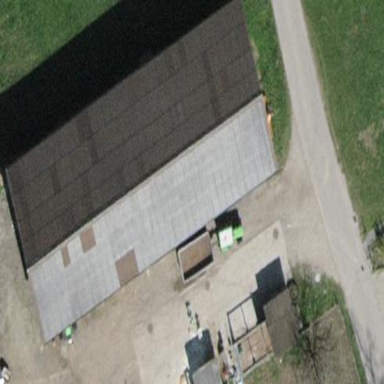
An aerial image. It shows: Cowshed building.